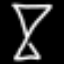
Label: hourglass